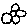
Label: flower